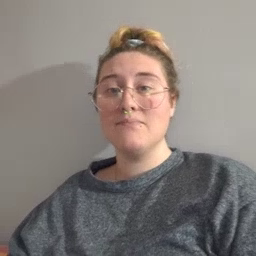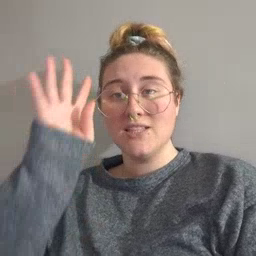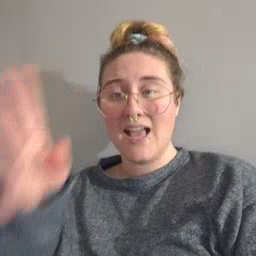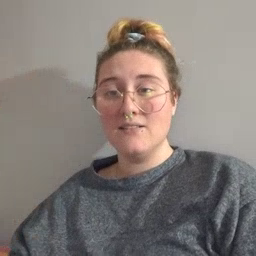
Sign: pretend